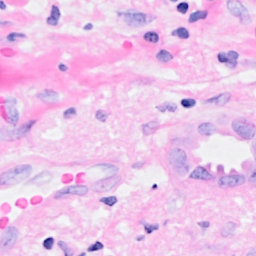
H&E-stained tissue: Breast